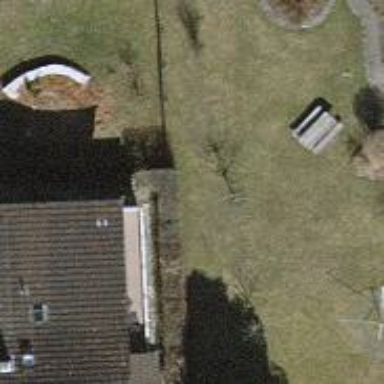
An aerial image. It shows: Fence.